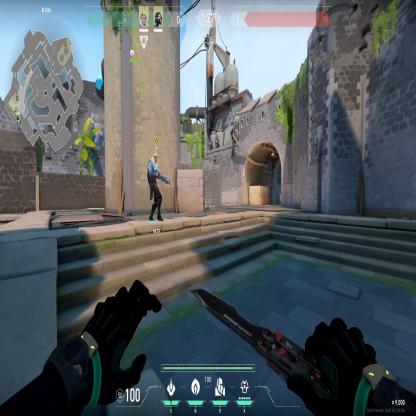
Label: teammate